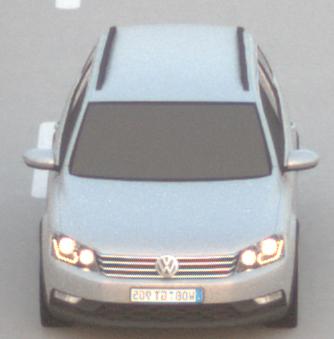
Make: VW
Model: Passat Alltrack 1.8 TSI
Detailed model: Passat (B7) Alltrack
Model produced from: 2012/03
Model produced until: 2013/06
Doors: 5
Color: white
Road condition: dry road
Daytime: dawn
Contrast: low contrast